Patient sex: M
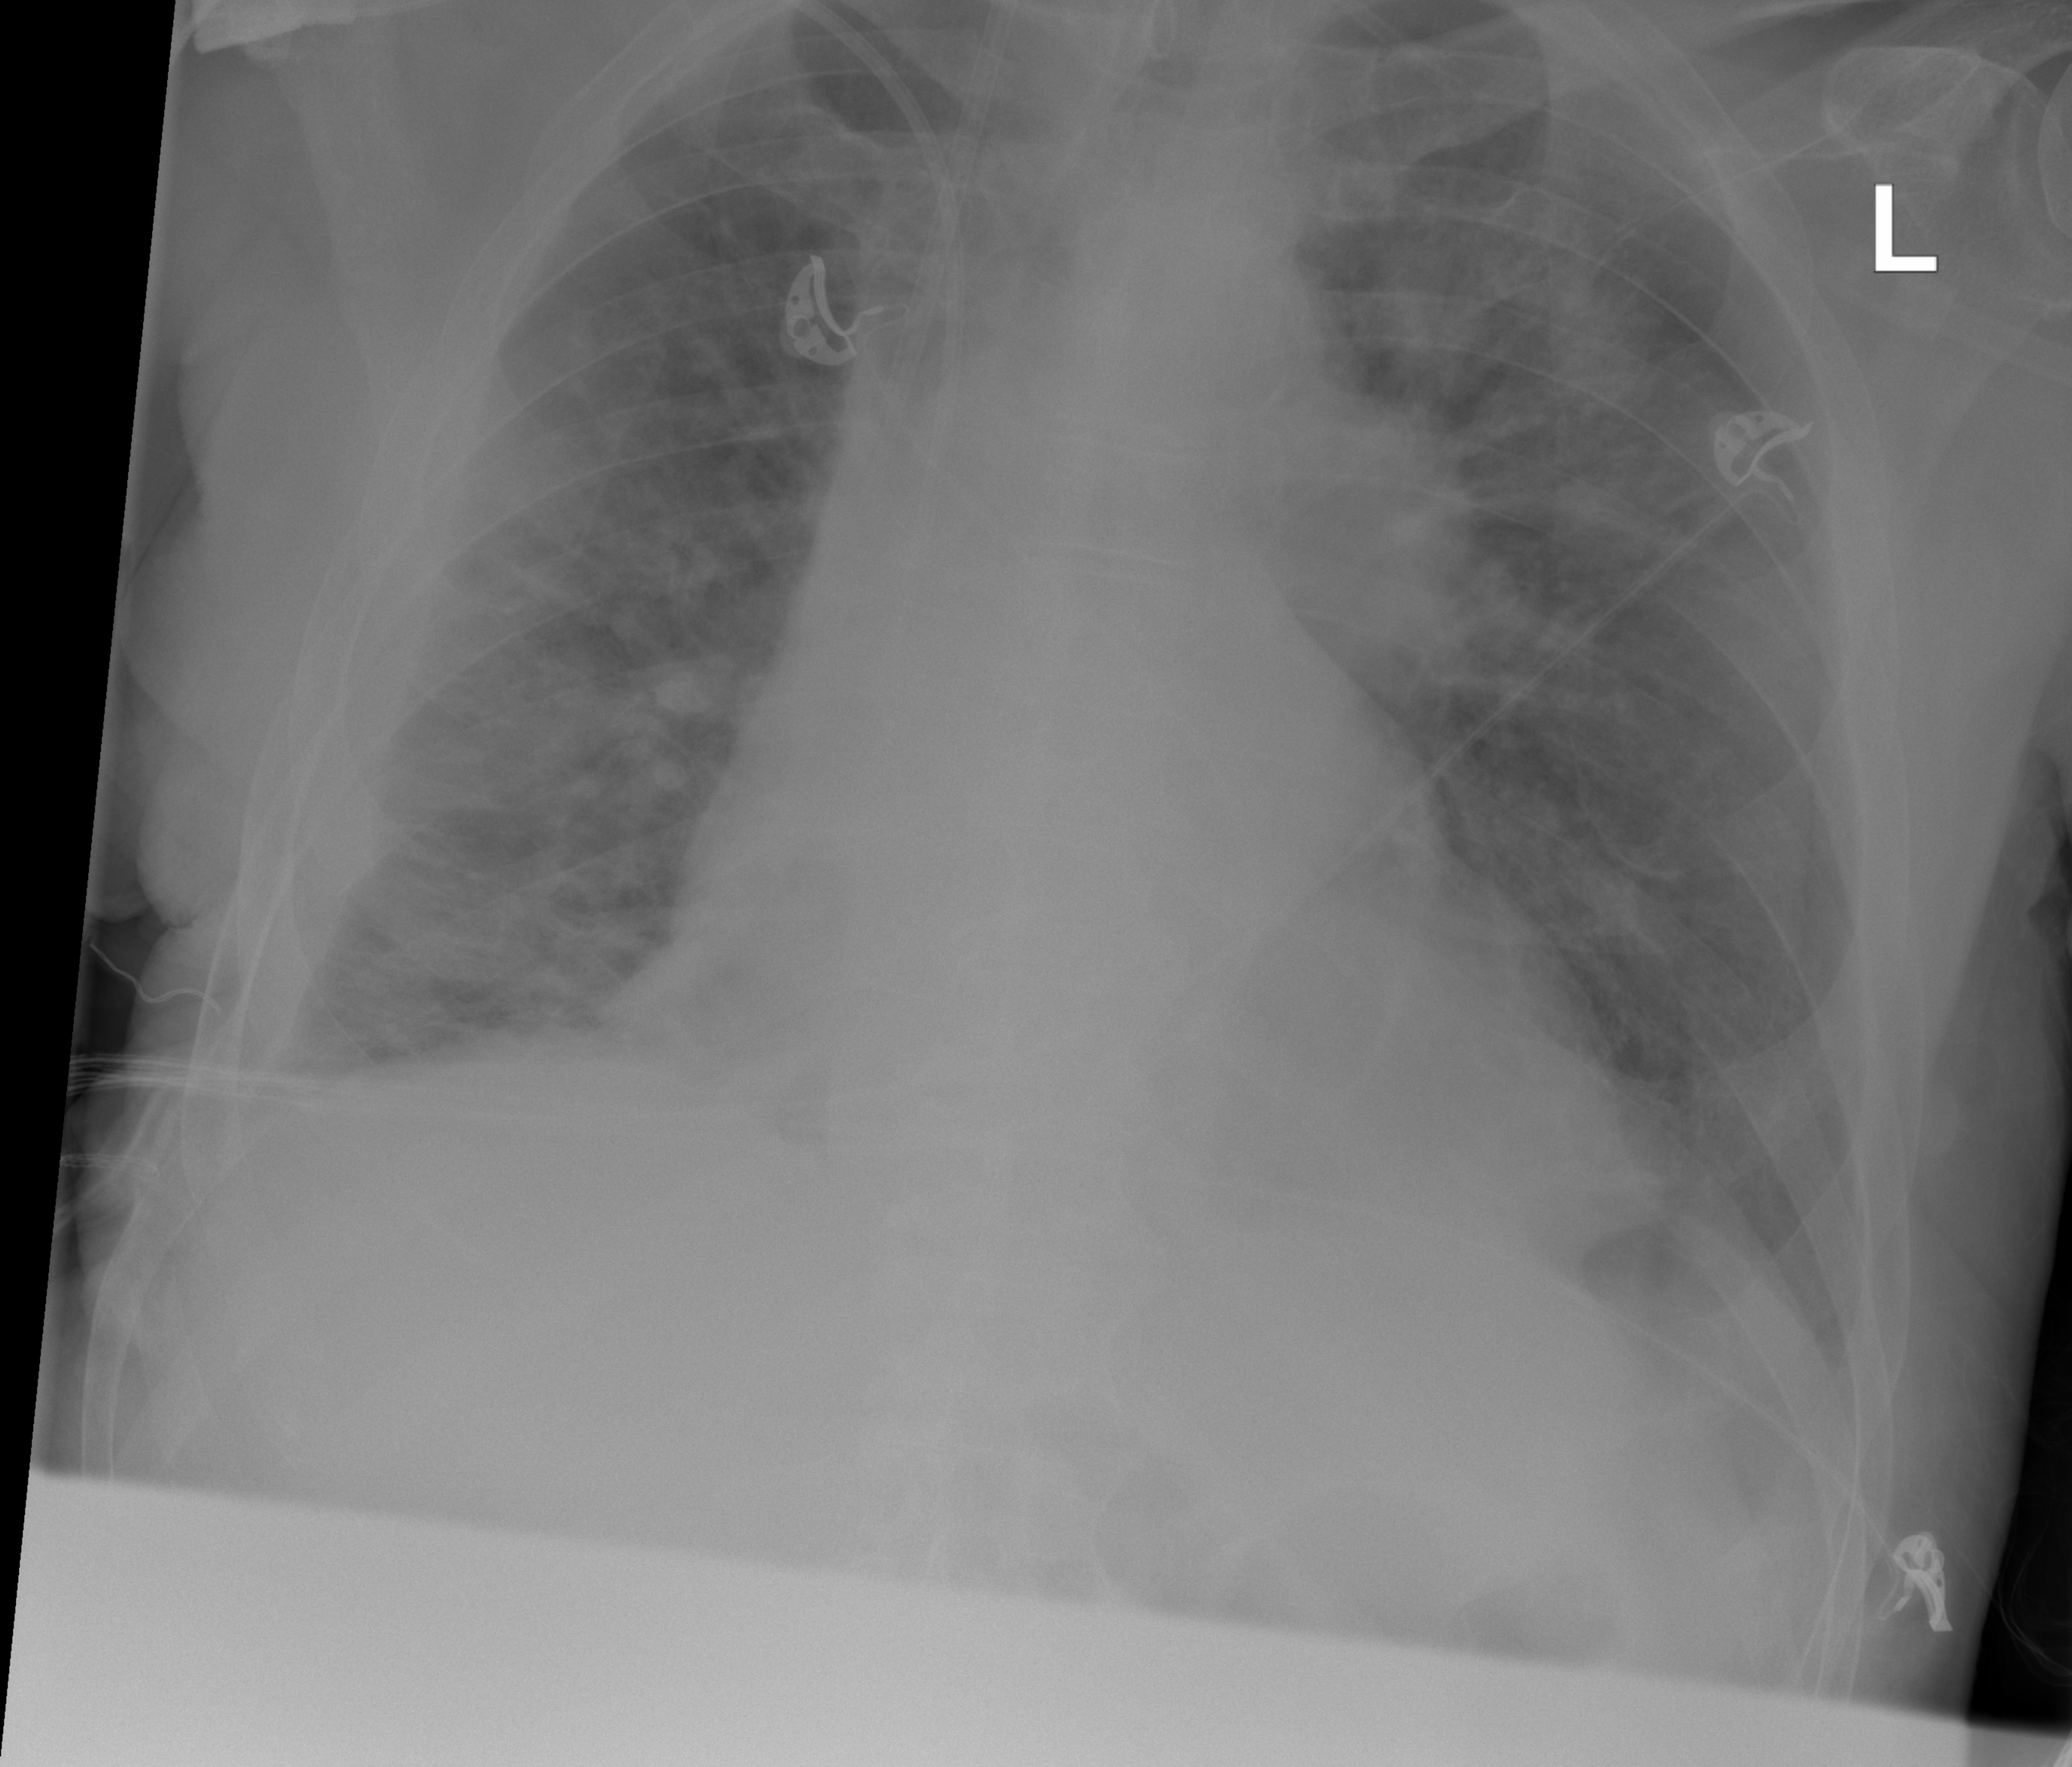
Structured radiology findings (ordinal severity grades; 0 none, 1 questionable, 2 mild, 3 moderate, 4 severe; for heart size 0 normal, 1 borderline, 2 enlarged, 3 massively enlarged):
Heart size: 2
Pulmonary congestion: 2
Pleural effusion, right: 2
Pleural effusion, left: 0
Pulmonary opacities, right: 3
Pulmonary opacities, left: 2
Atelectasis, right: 2
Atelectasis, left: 2